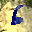
Label: 6